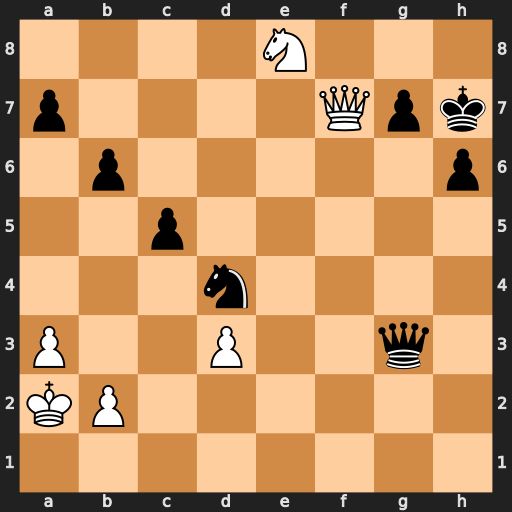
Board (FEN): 4N3/p4Qpk/1p5p/2p5/3n4/P2P2q1/KP6/8
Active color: w
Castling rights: -
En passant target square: -
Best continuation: Nf6+ Kh8 Qf8#